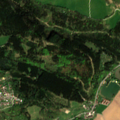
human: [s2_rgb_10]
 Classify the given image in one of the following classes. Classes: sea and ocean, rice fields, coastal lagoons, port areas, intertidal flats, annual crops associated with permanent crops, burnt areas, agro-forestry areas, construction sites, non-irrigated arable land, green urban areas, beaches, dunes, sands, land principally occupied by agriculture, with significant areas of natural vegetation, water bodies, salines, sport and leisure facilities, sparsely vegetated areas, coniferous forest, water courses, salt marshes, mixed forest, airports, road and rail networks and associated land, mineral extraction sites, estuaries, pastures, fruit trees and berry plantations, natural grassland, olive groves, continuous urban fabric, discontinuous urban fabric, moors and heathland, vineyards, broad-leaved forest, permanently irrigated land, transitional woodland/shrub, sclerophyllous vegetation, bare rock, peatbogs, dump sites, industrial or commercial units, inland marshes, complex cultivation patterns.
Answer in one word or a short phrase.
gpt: discontinuous urban fabric, pastures, complex cultivation patterns, mixed forest